Interaction volume radius: 10 \u00c5
Interaction volume height: 10 \u00c5
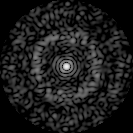
Disorder parameter: 0.8161